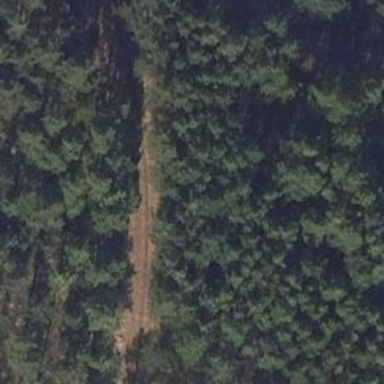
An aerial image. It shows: Gravel track with grade2 tracktype.